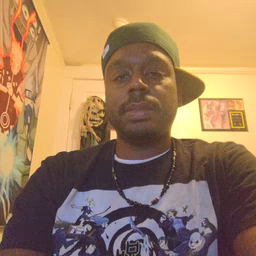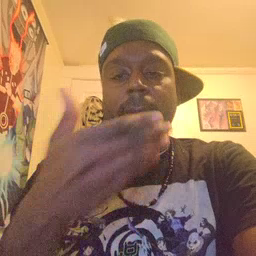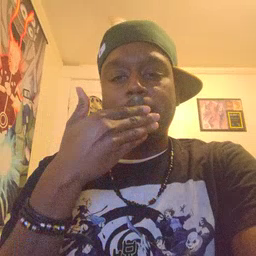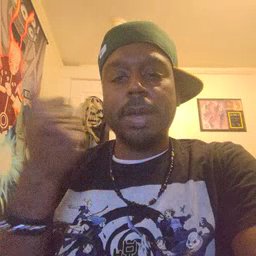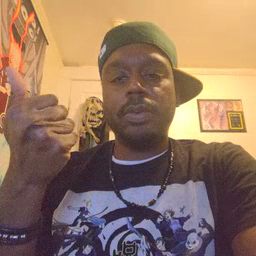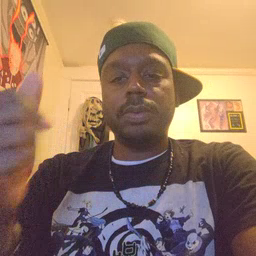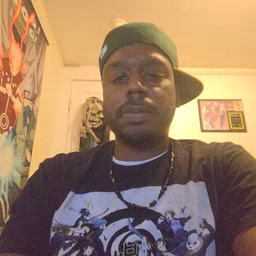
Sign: better